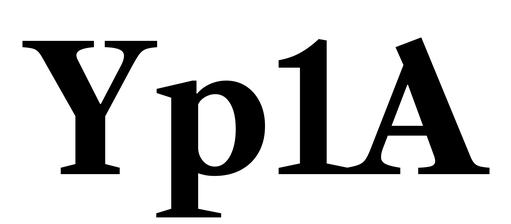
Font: LibreCaslonText_Bold